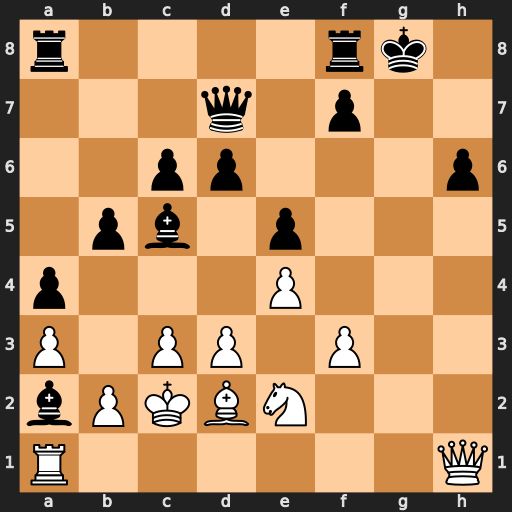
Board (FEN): r4rk1/3q1p2/2pp3p/1pb1p3/p3P3/P1PP1P2/bPKBN3/R6Q
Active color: w
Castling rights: -
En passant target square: -
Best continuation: Qg2+ Kh7 Rh1